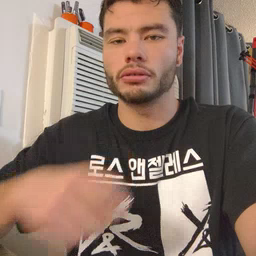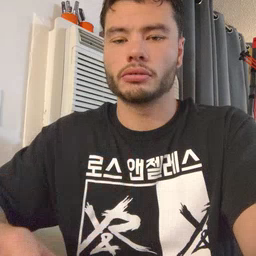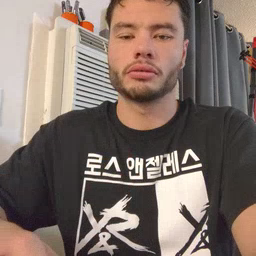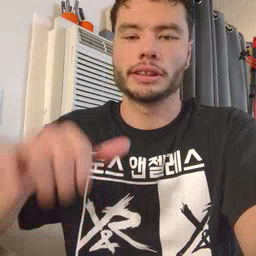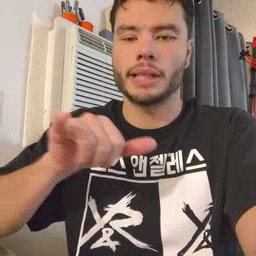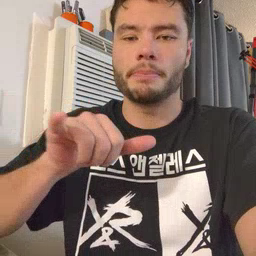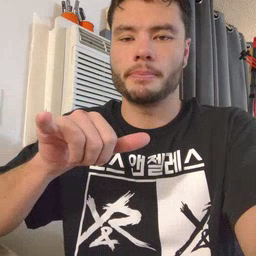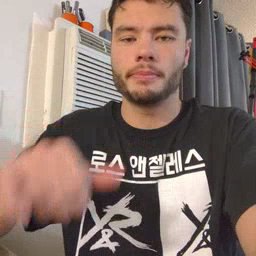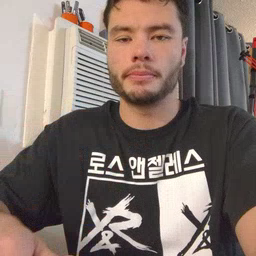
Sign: same